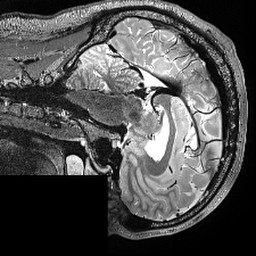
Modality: T2w
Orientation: sagittal
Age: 35
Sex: male